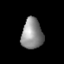
Tissue: lung
Cell type: Endothelial cells
Senescence score: 0.6364
Nuclear area (px): 633
Mean DAPI intensity: 141.389